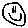
Label: smiley face